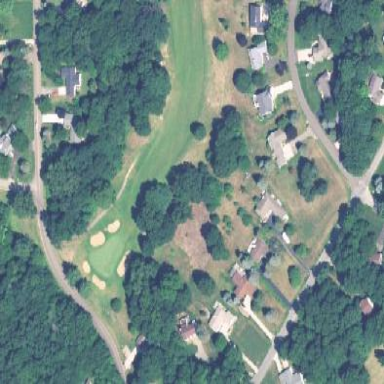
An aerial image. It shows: Grassy fairway on golf course.